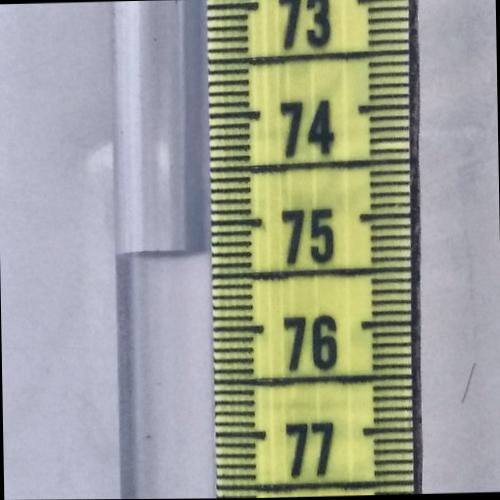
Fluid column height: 75.3 cm